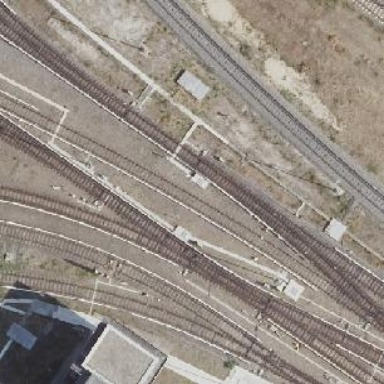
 with the electrification running at the bottom."